Interaction volume radius: 5 \u00c5
Interaction volume height: 20 \u00c5
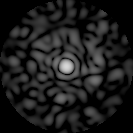
Disorder parameter: 0.7919